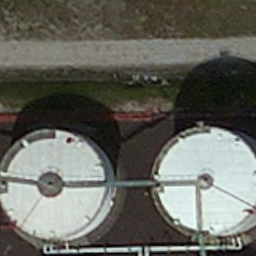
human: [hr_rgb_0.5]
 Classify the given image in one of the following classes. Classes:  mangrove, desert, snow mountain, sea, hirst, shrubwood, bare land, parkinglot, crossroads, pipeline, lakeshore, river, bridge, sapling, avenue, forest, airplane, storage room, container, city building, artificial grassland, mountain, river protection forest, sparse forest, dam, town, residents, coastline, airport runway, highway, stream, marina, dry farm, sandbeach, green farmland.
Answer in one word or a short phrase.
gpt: storage room